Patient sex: M
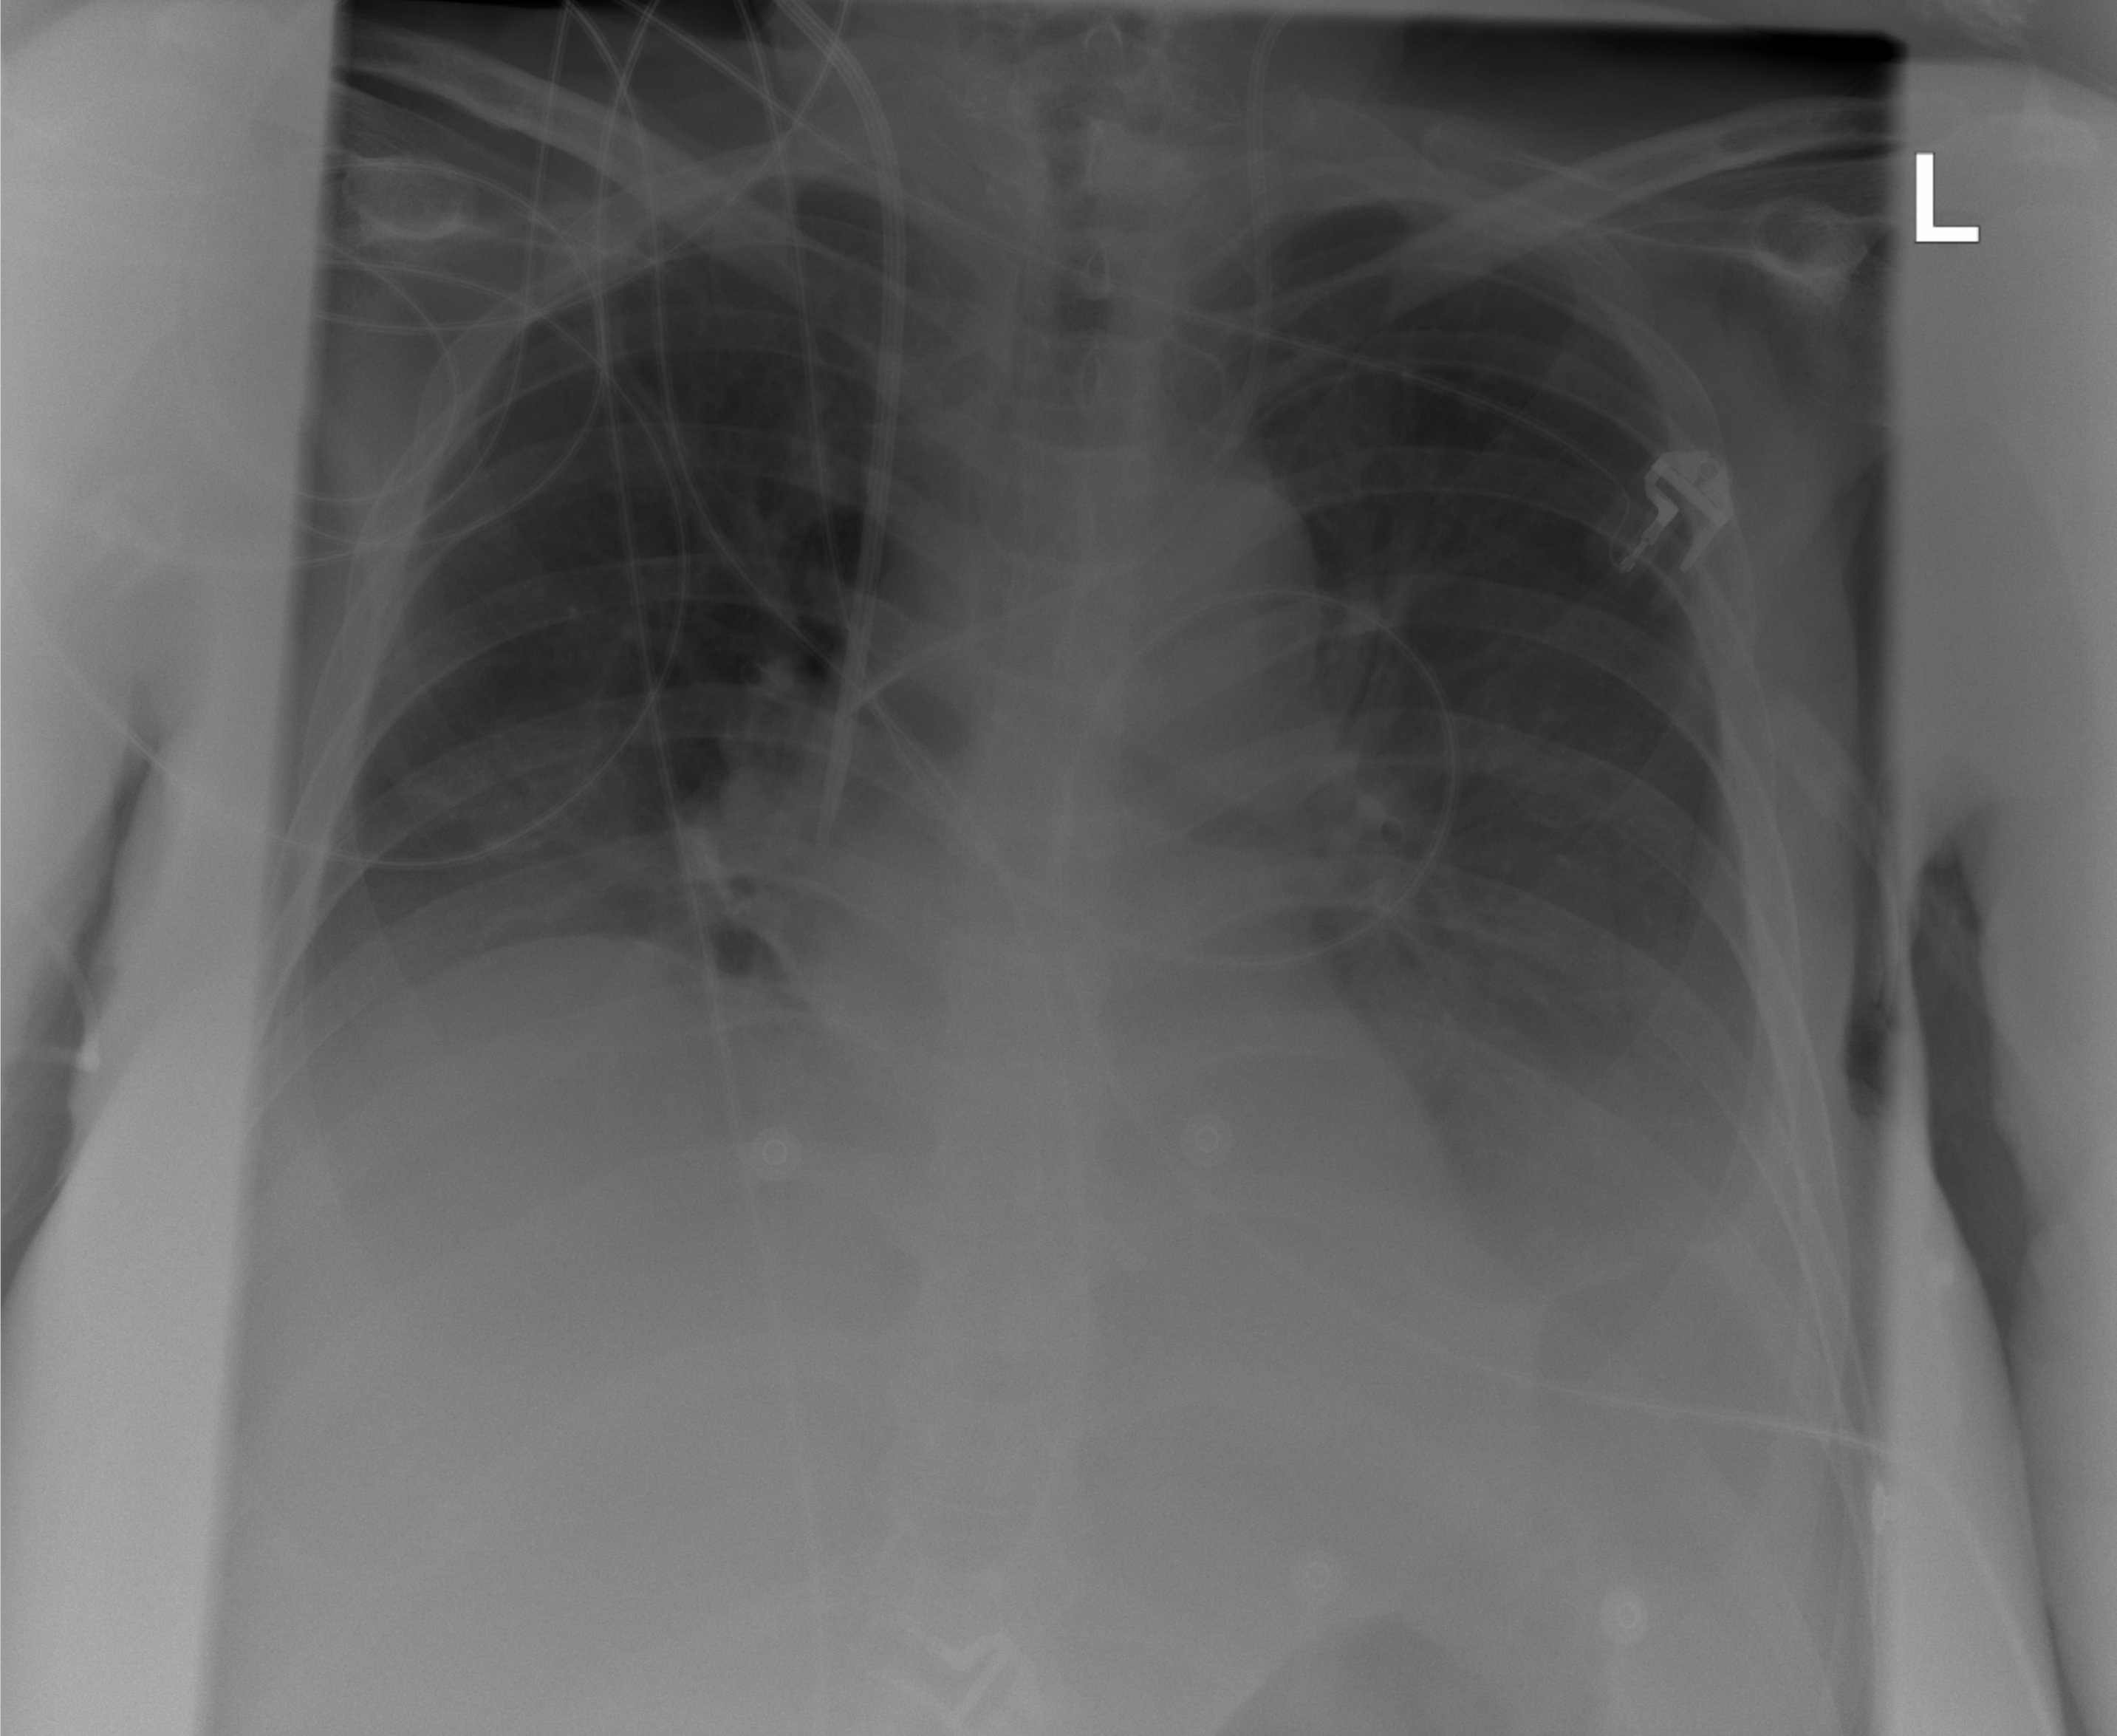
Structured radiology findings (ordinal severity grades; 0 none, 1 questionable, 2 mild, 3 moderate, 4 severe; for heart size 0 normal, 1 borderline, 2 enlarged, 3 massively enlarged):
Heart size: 0
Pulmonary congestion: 0
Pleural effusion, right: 0
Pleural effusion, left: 3
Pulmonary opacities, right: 0
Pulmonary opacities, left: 0
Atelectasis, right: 0
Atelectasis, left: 2